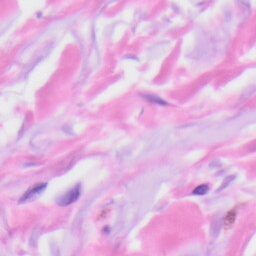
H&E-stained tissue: Skin